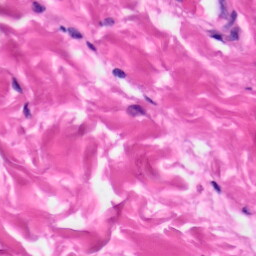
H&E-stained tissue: Skin